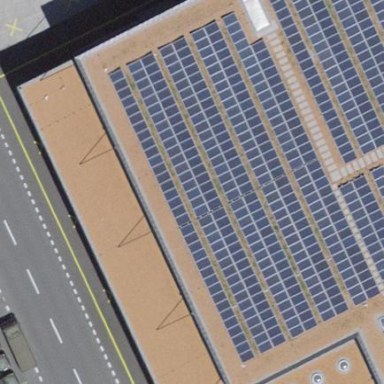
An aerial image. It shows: Solar power generator using photovoltaic method with solar photovoltaic panel types.